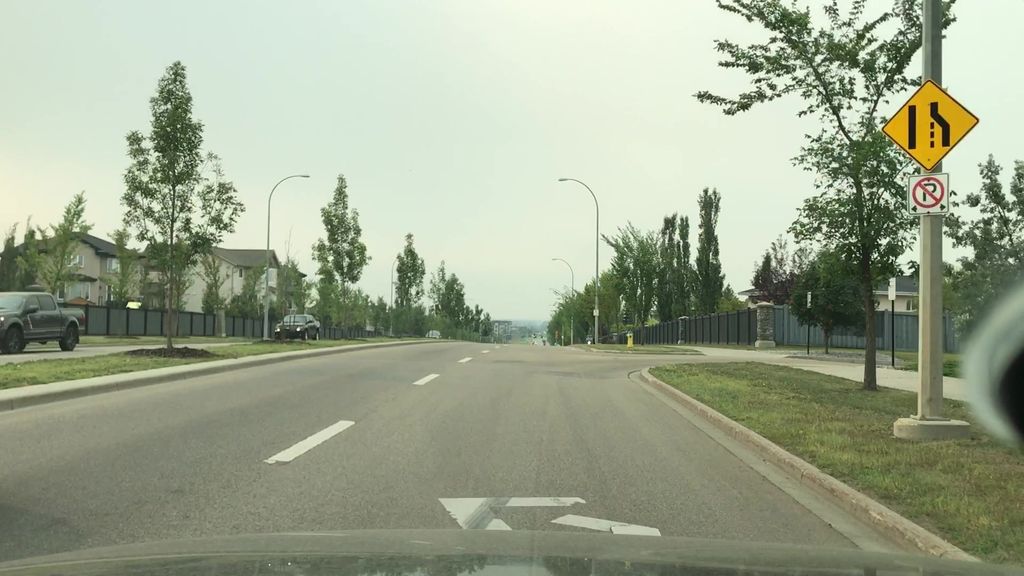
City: edmonton